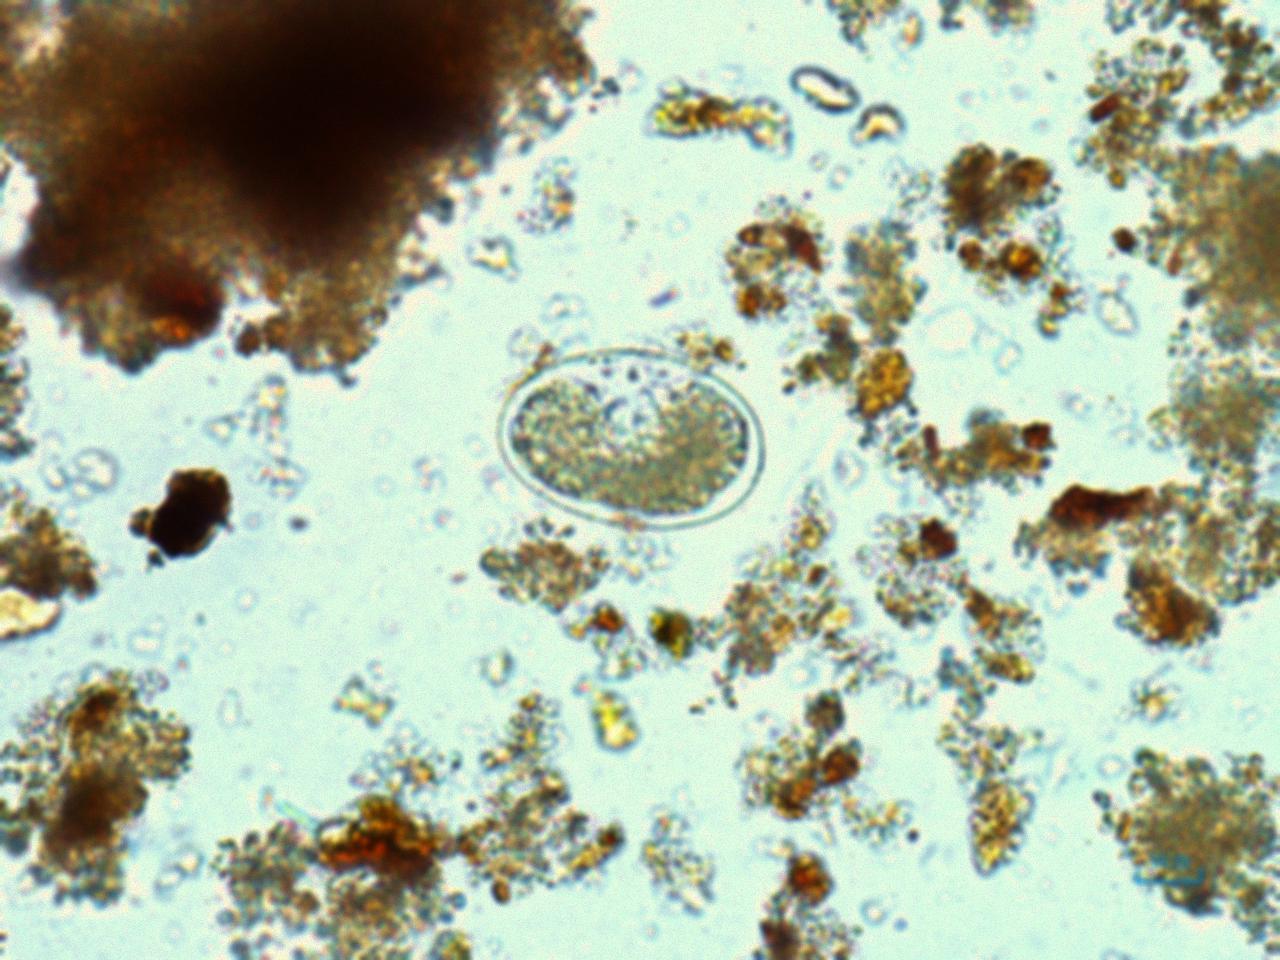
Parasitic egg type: Hookworm egg